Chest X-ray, PA view. Patient: 22 years old, sex F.
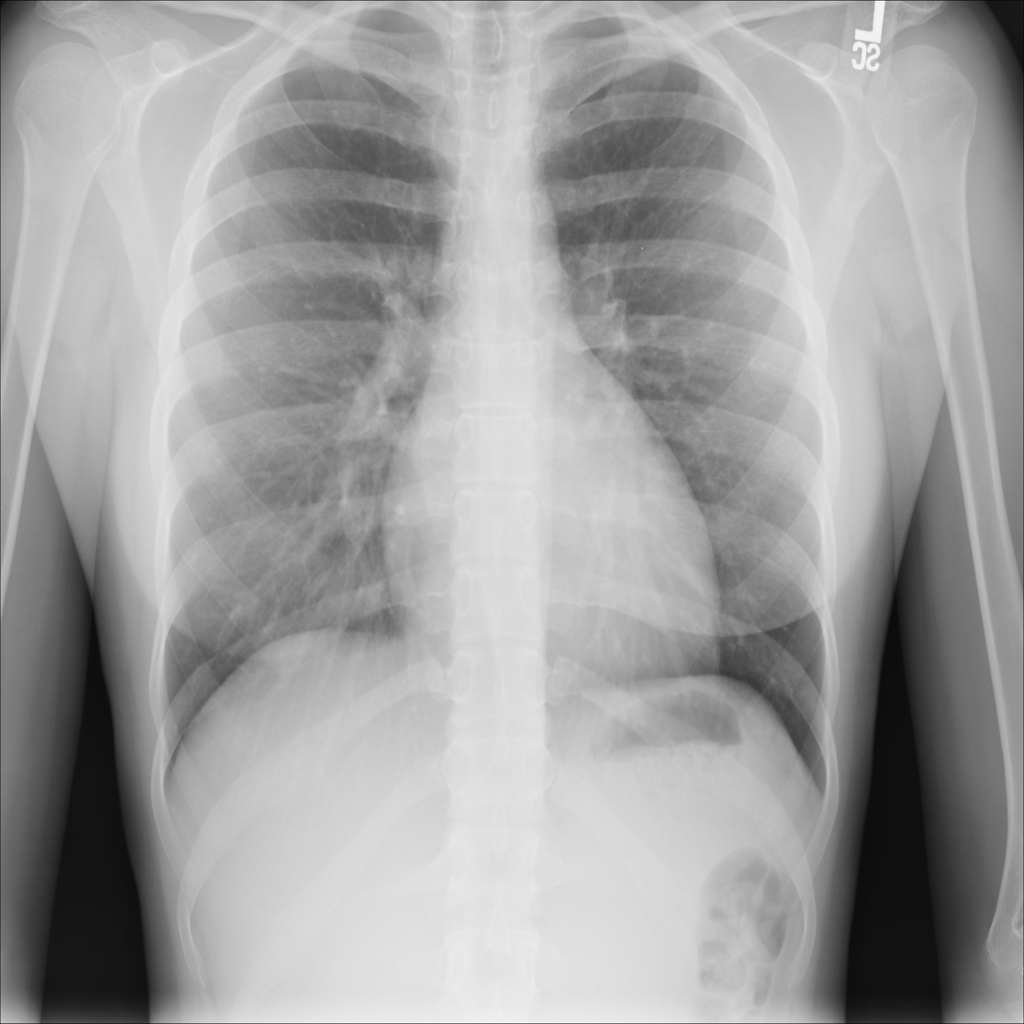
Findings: No Finding